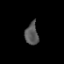
Tissue: prostate
Cell type: T cells
Senescence score: 0.3183
Nuclear area (px): 283
Mean DAPI intensity: 87.35